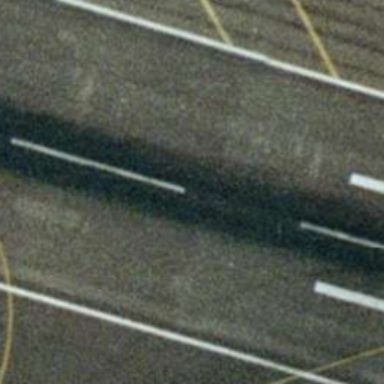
It is a straight runway with some mark lines on it .